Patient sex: M
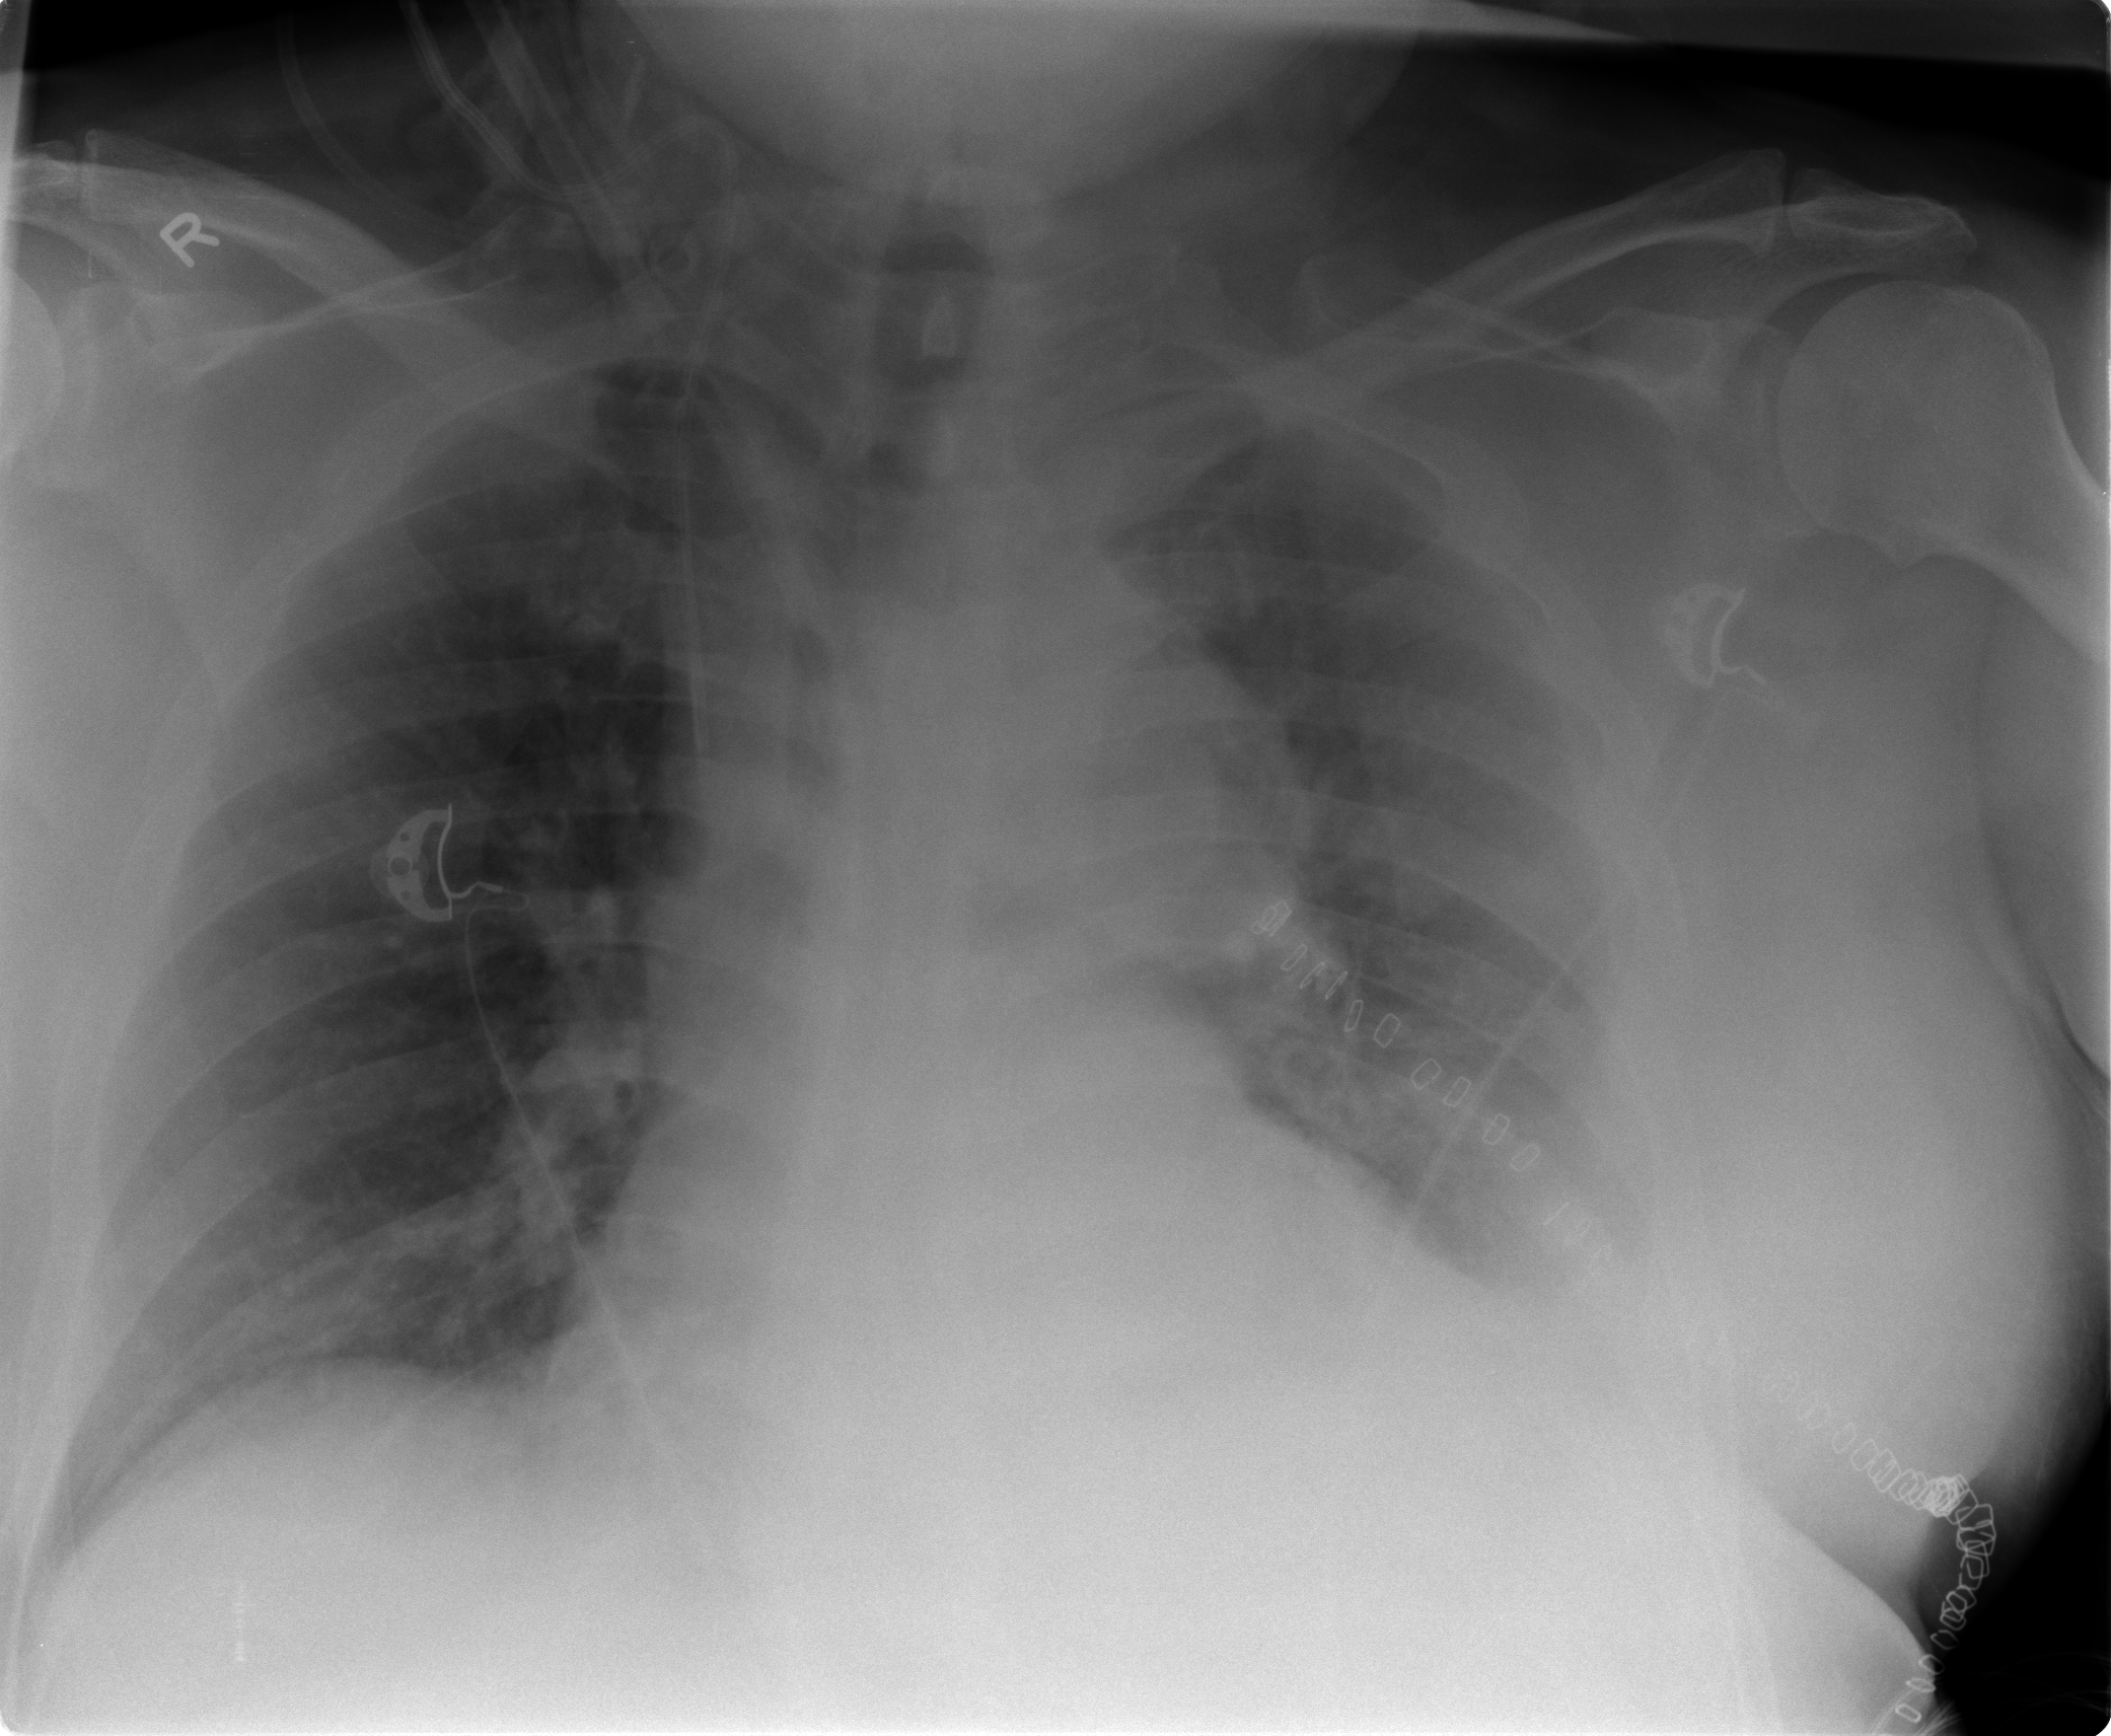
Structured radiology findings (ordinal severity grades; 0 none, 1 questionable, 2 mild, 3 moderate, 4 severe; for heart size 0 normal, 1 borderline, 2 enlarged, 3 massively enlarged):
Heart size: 1
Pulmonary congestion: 0
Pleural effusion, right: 0
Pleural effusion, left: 2
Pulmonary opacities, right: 0
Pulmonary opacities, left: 0
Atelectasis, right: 0
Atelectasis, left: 2